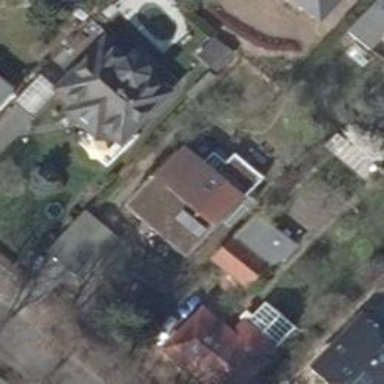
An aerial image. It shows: Detached building with saltbox-shaped roof.